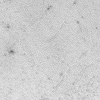
Atmospheric dust classification: not_dusty